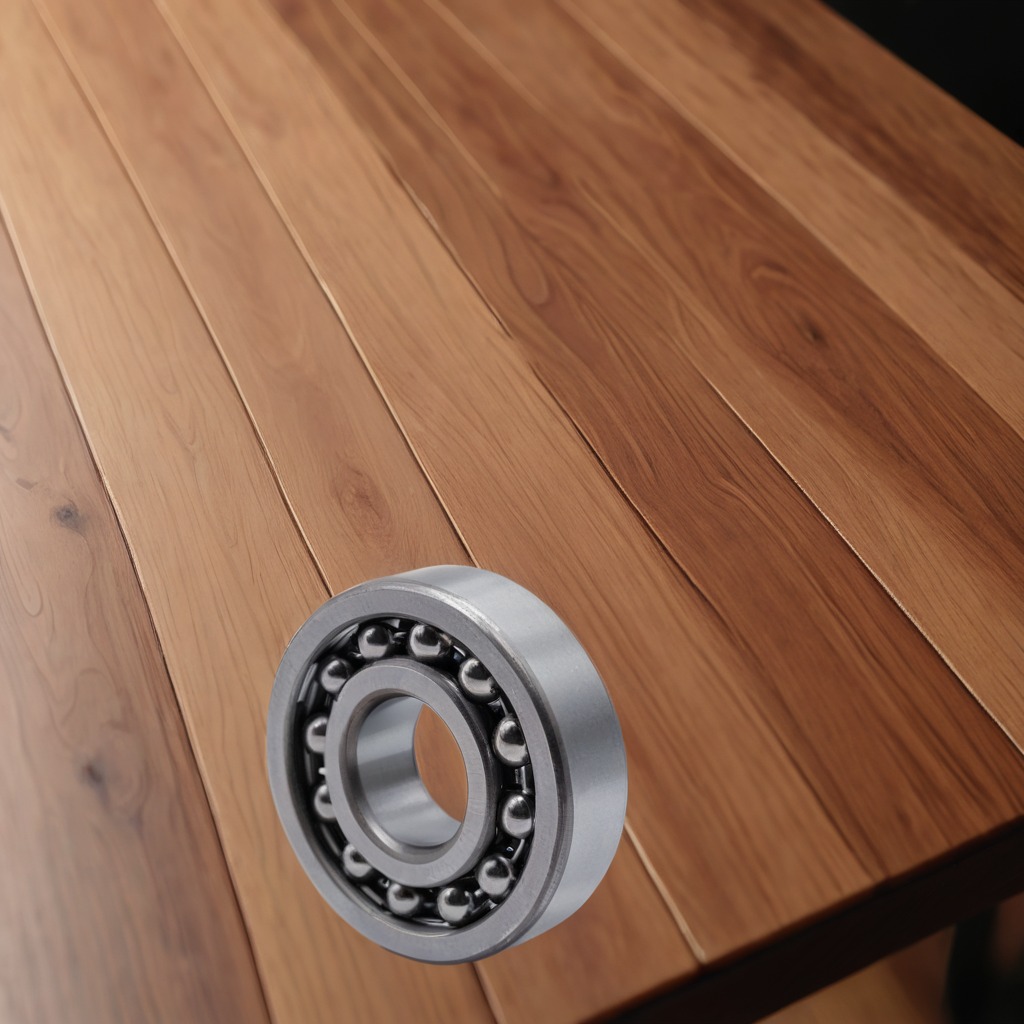
A metal ball bearing is lying on the wooden table in a carpentry studio.